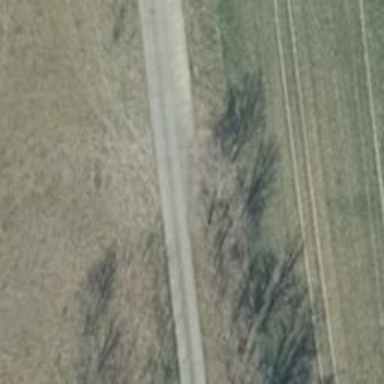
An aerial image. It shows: Row of deciduous broadleaved trees.